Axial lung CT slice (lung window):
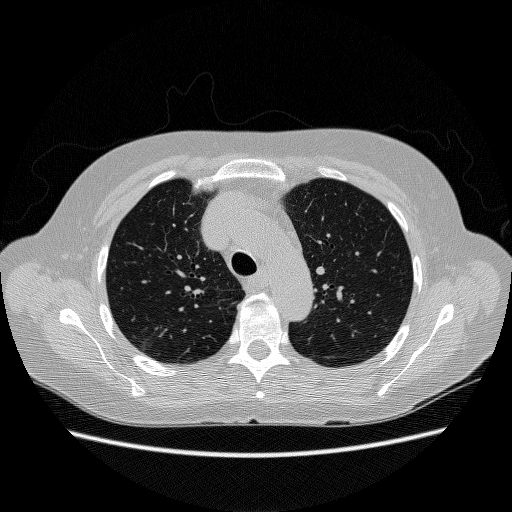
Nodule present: no